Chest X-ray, AP view. Patient: 51 years old, sex F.
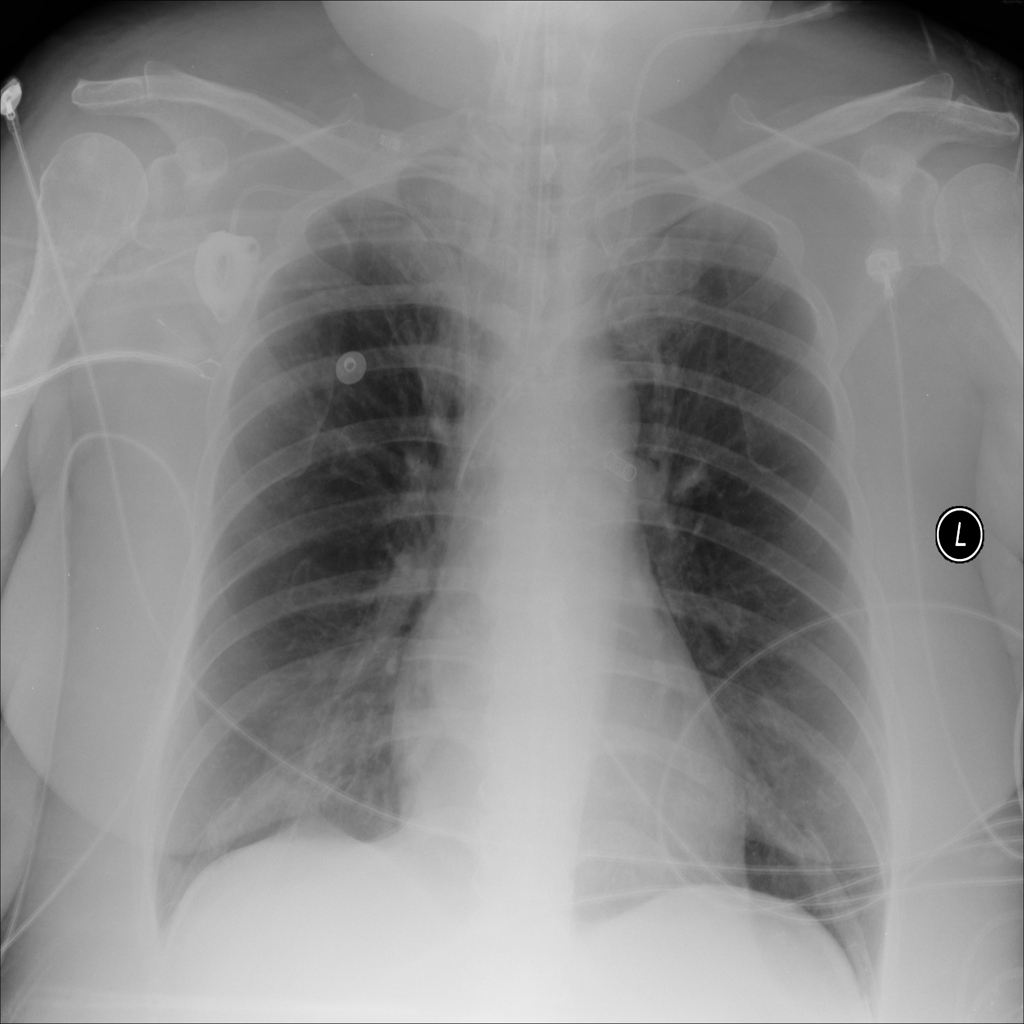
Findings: Infiltration